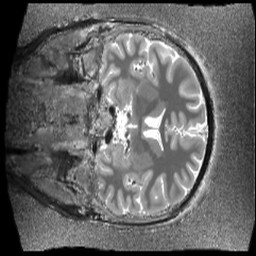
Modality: T1map
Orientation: coronal
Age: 20
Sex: female
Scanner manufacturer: siemens
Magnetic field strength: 6.98 T
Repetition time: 6 s
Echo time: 0.00283 s